Field crop: maize
Growth stage: 2
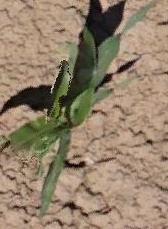
Species: maize